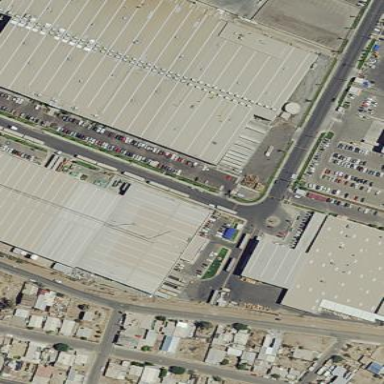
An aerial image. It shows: Industrial area.